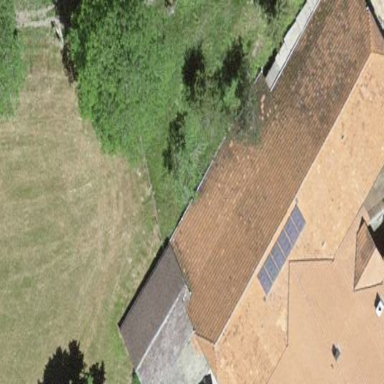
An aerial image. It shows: Barn.